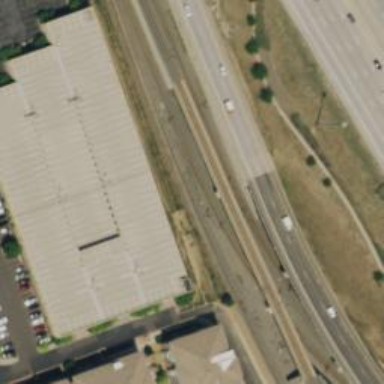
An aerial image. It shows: Bridge for light rail electrified with contact line.